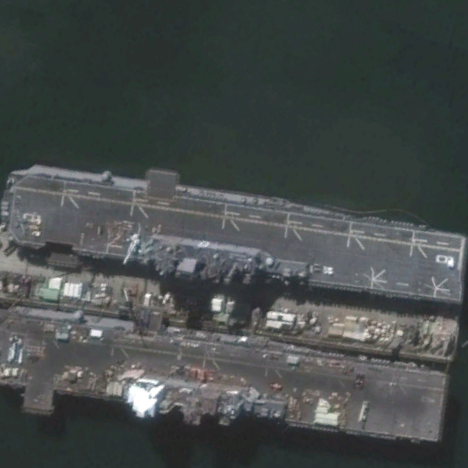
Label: assault